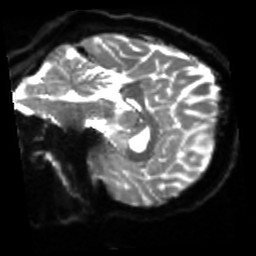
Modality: sbref
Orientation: sagittal
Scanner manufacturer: siemens
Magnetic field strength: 3 T
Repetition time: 4 s
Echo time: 0.0594 s